Question: When I look at a contact in the Windows 8 "People" app, there are many different options that show up, depending on what data is available.

Some of these are built-in functions, but there are also some that call external programs, such as mapping an address, or linking to facebook.
Is this application extensible in that I might write a plugin to put another option on this page to link into my own app or website with the attached contact data?
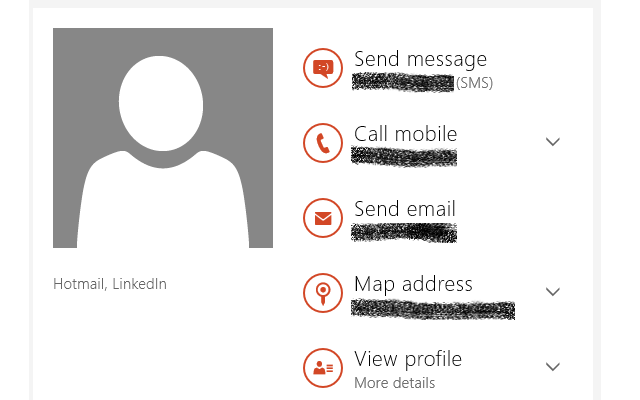
Answer: As of today, the built-in apps, like the People app, are not extensible.